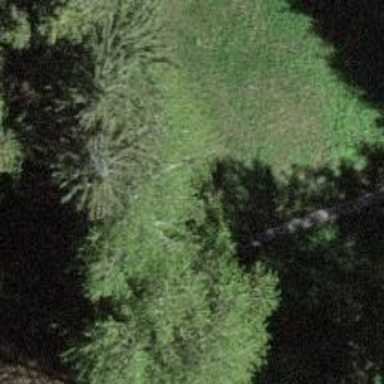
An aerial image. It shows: Path with woodchips surface.